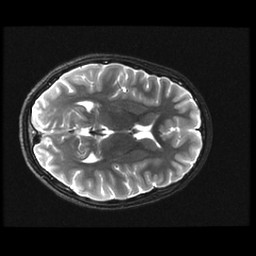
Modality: T2w
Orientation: axial
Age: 13
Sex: female
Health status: ill
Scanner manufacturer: ge
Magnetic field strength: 3 T
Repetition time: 7.5 s
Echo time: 0.1007 s